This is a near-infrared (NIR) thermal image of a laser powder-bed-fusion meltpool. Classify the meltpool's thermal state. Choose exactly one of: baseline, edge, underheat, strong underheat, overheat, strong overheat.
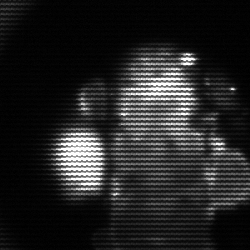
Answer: strong underheat